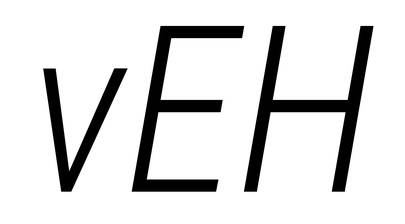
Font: Roboto-Italic_Condensed_Light_Italic